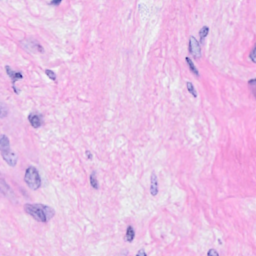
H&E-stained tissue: Breast